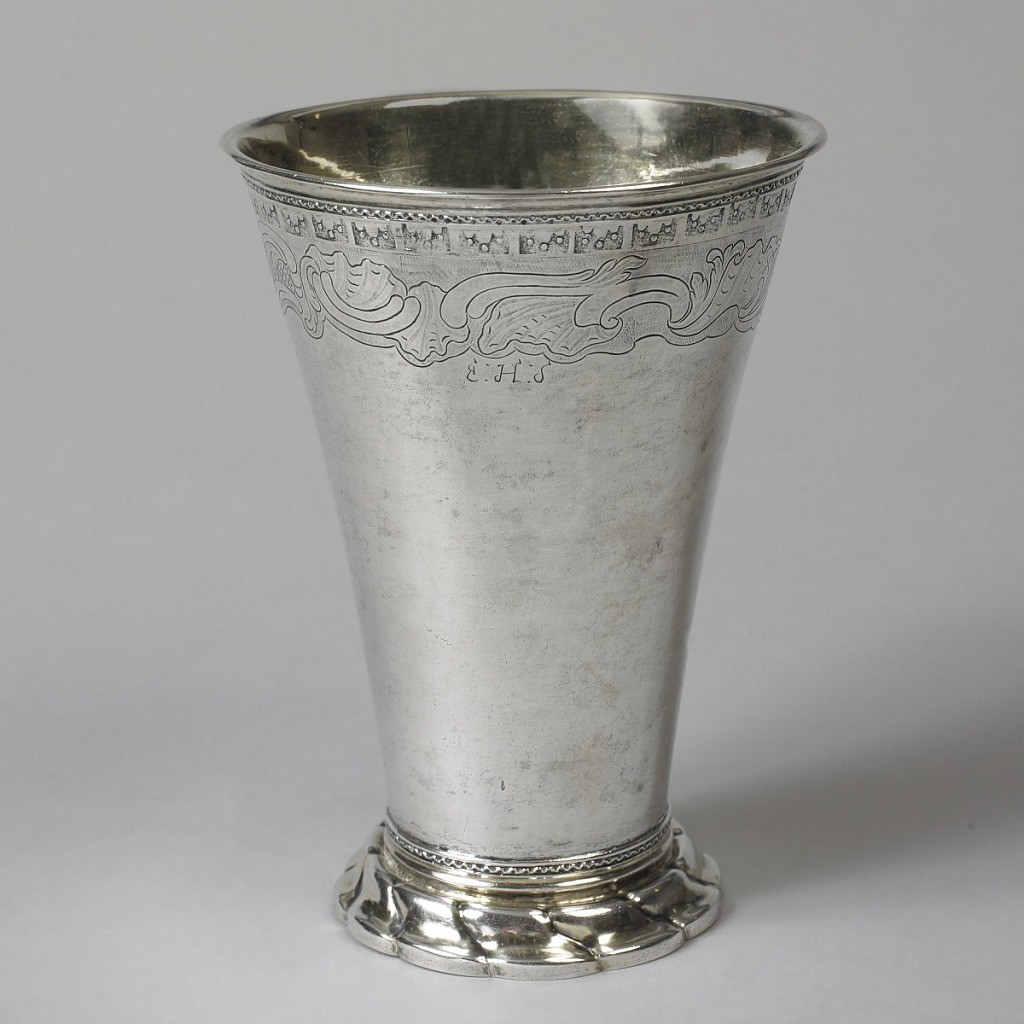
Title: Beaker
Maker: Isak Sauer, Swedish, 1718 - 1786
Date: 1760
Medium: silver, gold
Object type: beaker
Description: Tall flaring body with punched lambrequin motif above engraved shell and scroll band and initials E.H.S. Wavy relief band at top and bottom.  Flaring gadrooned foot, with traces of gilding. Interior gilded.